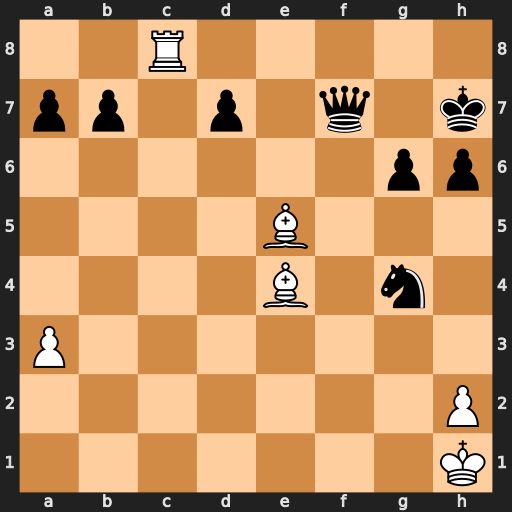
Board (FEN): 2R5/pp1p1q1k/6pp/4B3/4B1n1/P7/7P/7K
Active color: w
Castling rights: -
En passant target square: -
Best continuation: Rh8#